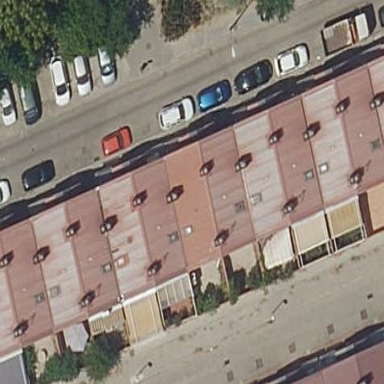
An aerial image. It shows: Terrace building.